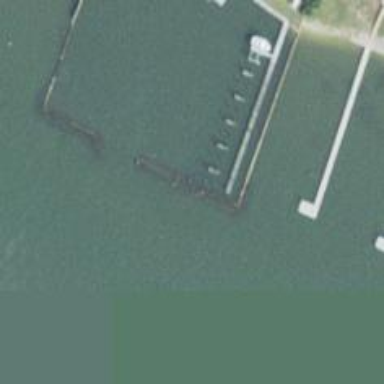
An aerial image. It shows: Breakwater structure.